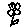
Label: flower